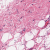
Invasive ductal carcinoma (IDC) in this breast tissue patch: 0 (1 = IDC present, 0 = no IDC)